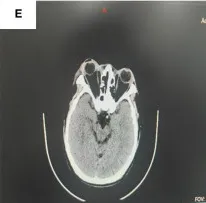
Physical examination and CT image of the patient during administration. The head CT image on day 3 after admission showed swelling of soft tissue around the right orbit, slightly aggravated compared to the first day after admission (E).
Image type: radiology (ct)